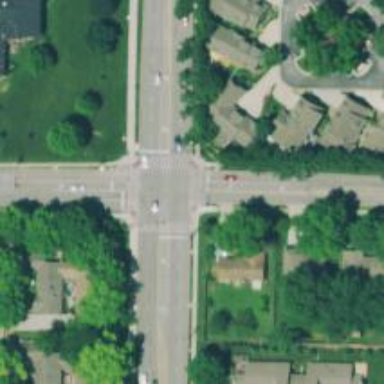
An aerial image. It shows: Solid stop line on the road.